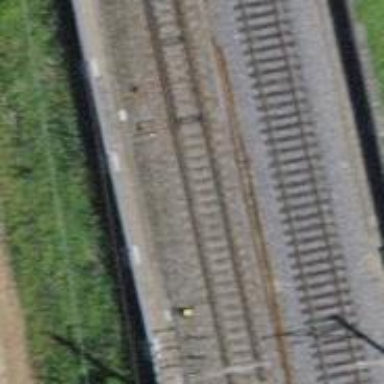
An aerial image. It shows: Railway switch.